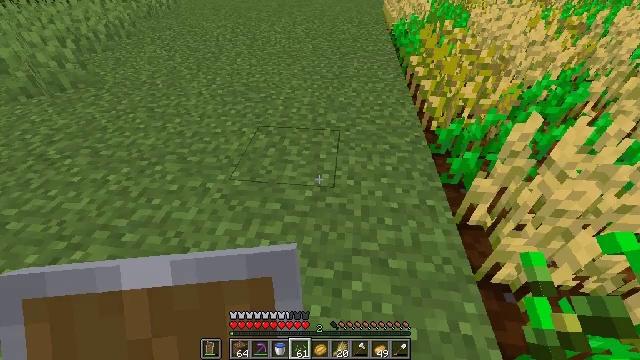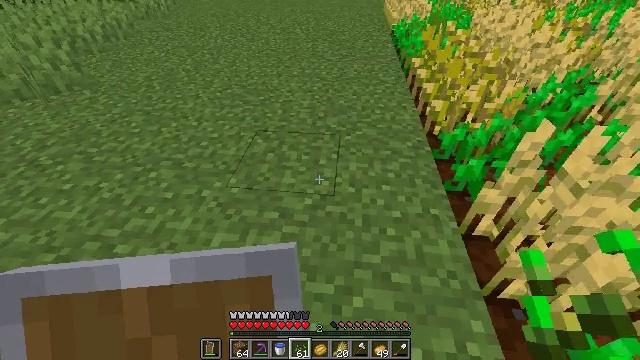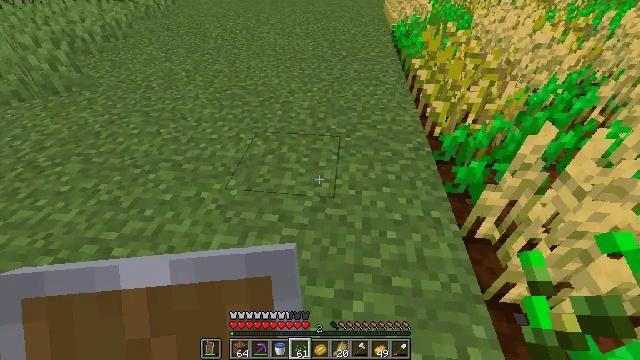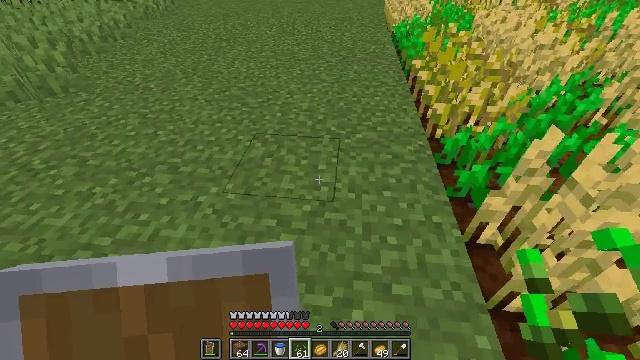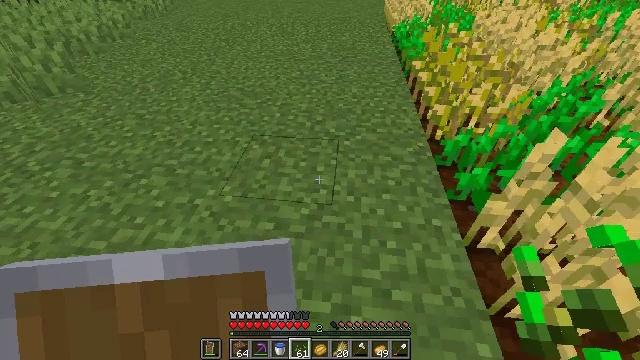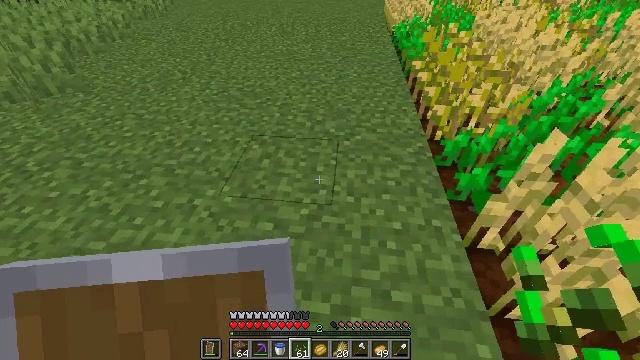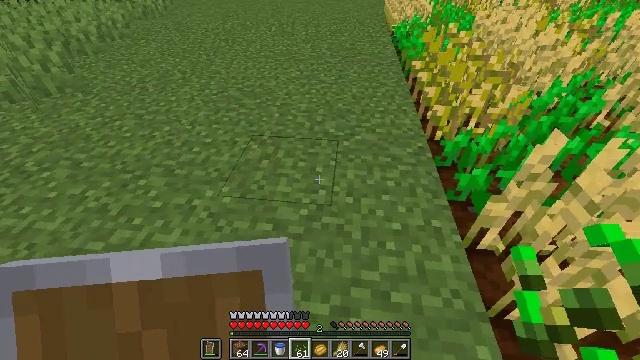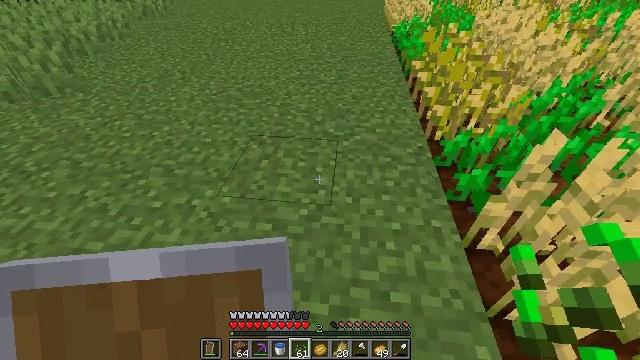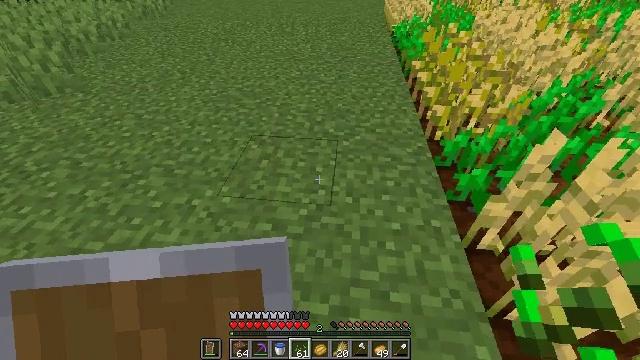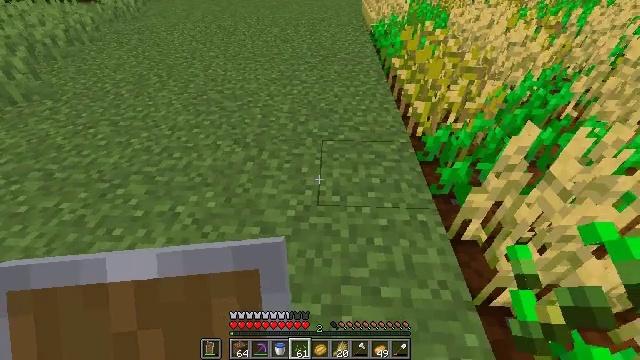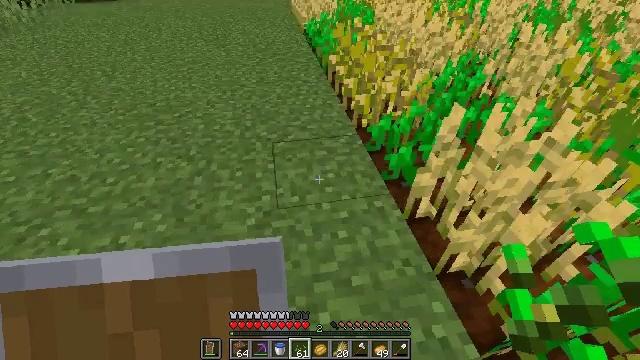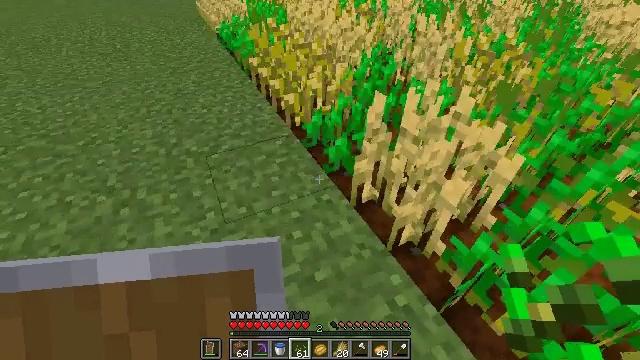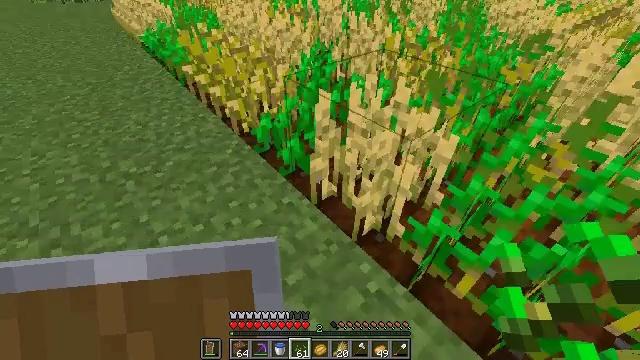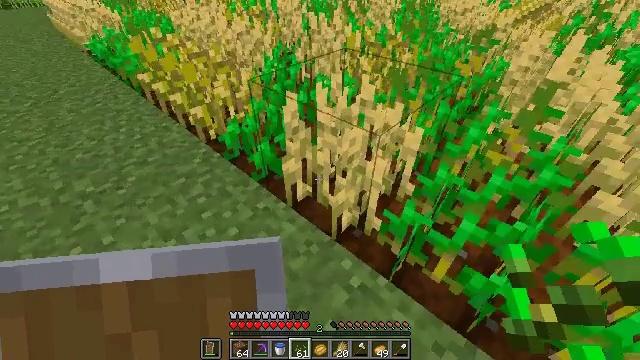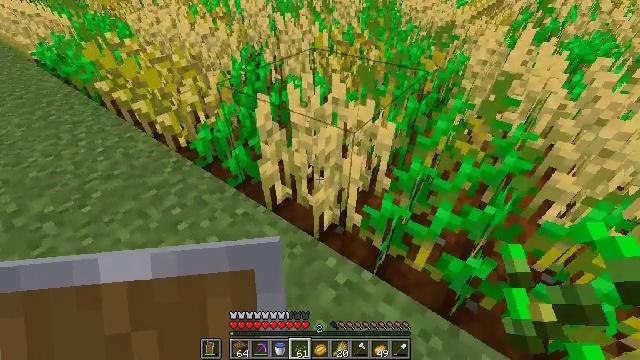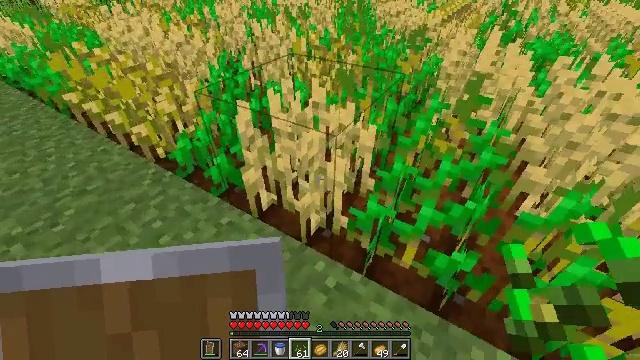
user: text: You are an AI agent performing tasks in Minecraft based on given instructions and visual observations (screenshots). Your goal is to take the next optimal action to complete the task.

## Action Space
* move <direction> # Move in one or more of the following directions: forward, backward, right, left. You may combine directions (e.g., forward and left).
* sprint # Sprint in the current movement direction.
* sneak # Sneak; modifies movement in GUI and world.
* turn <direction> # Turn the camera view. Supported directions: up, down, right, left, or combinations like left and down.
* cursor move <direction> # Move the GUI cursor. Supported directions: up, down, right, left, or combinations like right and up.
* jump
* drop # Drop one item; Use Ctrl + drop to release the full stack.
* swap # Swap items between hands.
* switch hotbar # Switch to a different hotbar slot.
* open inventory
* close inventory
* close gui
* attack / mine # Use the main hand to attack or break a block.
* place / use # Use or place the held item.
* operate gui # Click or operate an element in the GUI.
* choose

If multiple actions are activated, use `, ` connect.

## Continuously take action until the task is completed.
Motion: motion action
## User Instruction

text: Destroy the wheat to collect it.
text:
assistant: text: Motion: no_op
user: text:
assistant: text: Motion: no_op
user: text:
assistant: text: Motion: no_op
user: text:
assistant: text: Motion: no_op
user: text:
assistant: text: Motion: no_op
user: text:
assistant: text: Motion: no_op
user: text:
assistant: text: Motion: no_op
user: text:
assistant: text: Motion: no_op
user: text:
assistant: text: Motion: turn right
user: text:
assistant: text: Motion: turn right
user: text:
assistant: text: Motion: turn right
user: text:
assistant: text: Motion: turn right
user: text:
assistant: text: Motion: turn right
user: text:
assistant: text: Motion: turn right
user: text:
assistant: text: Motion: turn right
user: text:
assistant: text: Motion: turn right and up
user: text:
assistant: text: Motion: turn right
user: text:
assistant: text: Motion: no_op
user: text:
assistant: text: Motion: no_op
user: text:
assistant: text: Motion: no_op
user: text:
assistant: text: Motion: no_op
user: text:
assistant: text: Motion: move forward and move left
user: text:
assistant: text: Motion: move forward and move left, turn down
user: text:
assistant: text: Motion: move forward and move left, turn down
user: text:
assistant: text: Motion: move forward and move left, turn right and down
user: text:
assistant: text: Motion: turn right and down
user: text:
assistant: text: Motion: turn right and down
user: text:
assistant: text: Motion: turn right and down
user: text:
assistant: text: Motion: turn right and down
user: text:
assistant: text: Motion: turn right and down